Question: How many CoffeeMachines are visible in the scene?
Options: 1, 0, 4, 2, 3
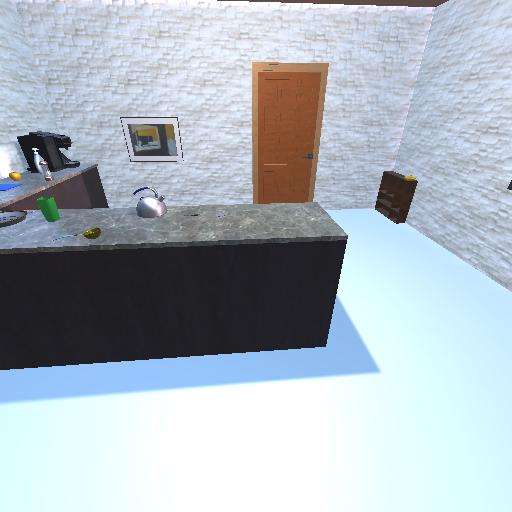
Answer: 1